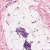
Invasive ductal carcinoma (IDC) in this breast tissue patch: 0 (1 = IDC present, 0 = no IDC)